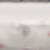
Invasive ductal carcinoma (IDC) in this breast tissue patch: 0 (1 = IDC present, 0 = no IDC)